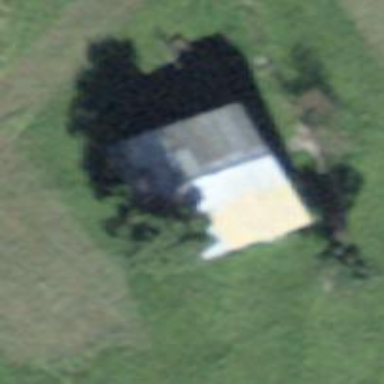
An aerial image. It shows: Rural barn.